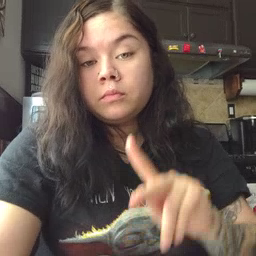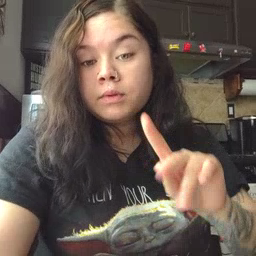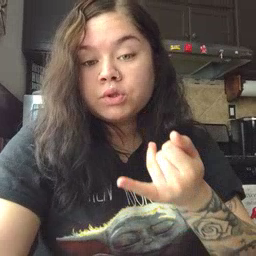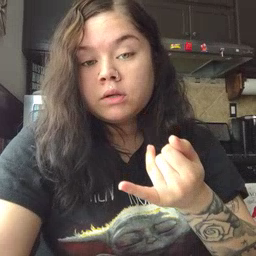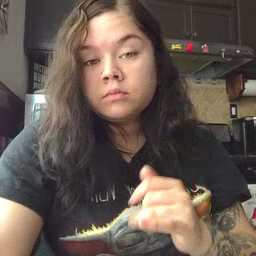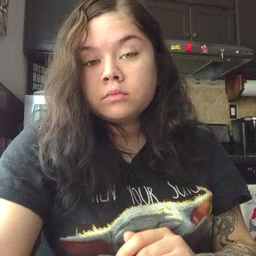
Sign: pajamas